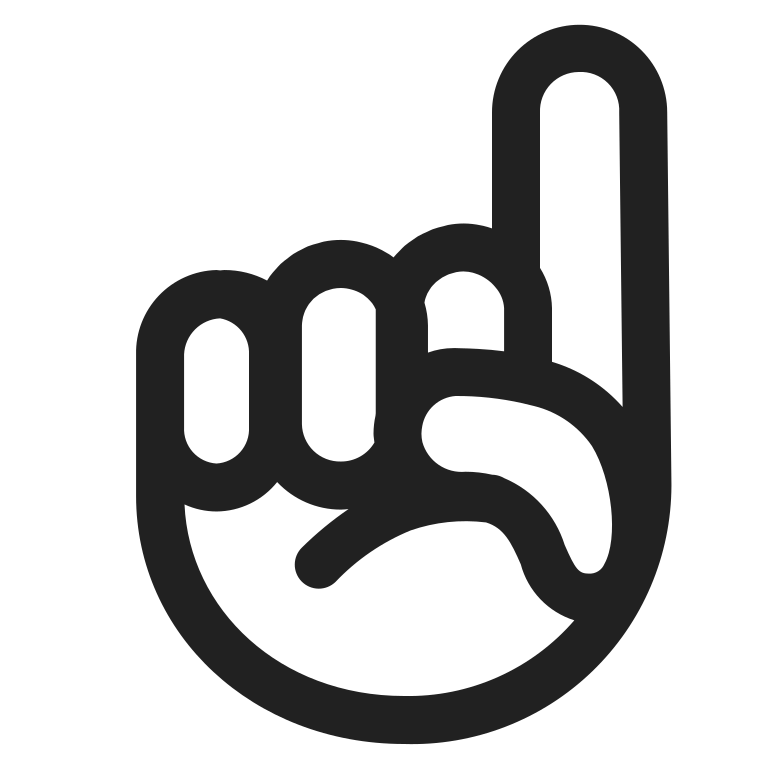
index pointing up high contrast default